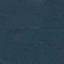
Land use / land cover: Forest